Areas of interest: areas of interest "Sport and cultural"
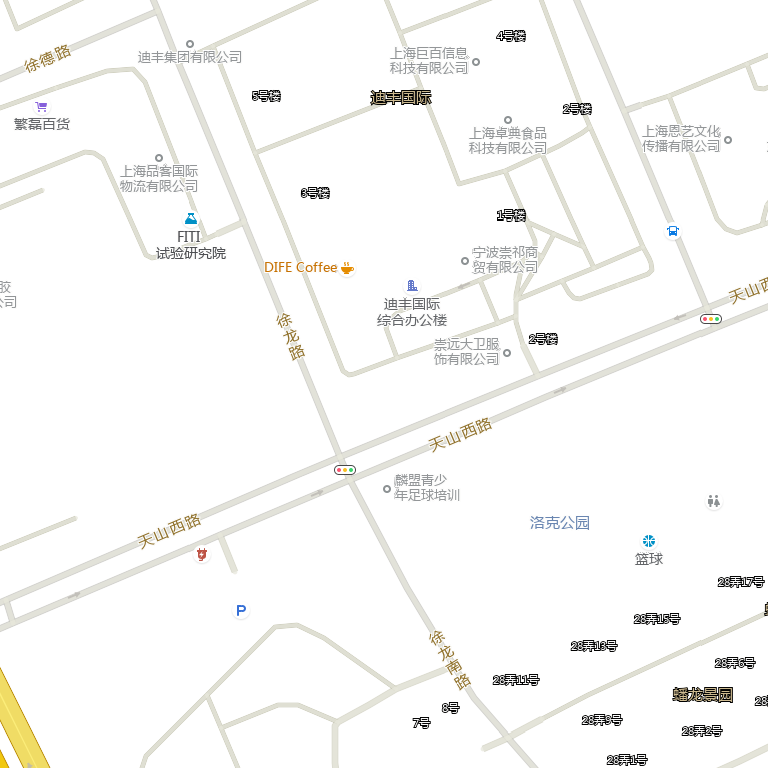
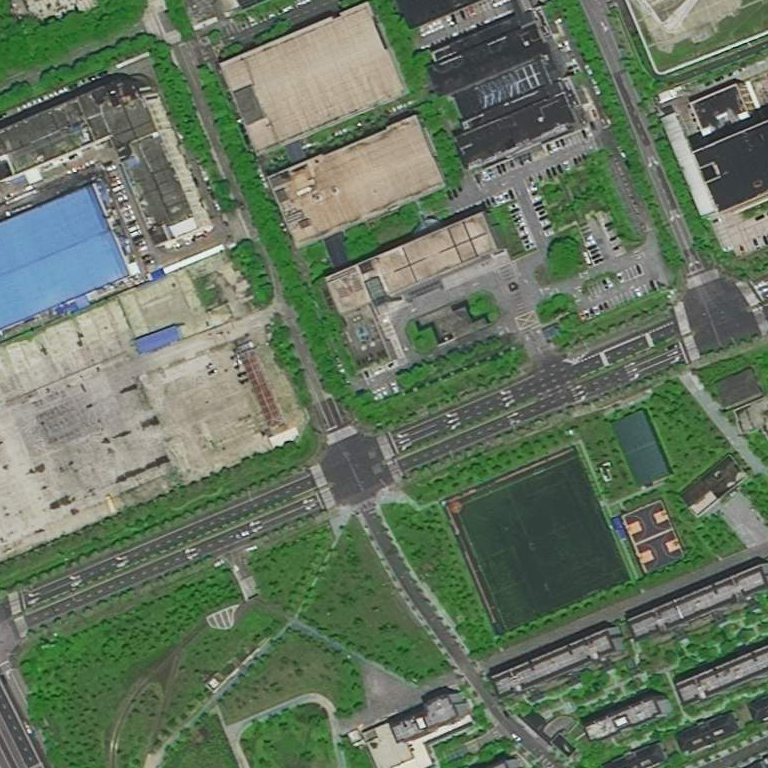